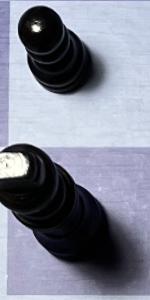
Label: King_Black